Question: I am getting following error while running my asp.net web application through VS2013.
:
System.UnauthorizedAccessException: Access to the path 'C:\Windows\Microsoft.NET\Framework4.0.30319\Temporary ASP.NET Files
ootc9c5fe5)acd19b' is denied.
FYI, I was getting some error earlier and to resolve that error I deleted all files inside "Temporary ASP.NET Files
oot" folder which caused above error.
I tried following:
- Restarted VS2013 using admin privilege!
- Added full permissions IIS_IUSRS on my web app folder - C:\Samples\ASP.NET\WebApp1
- Added full permissions IIS_IUSRS on my aspnet temp folder - C:\Windows\Microsoft.NET\Framework4.0.30319\Temporary ASP.NET Files
oot
Please help!

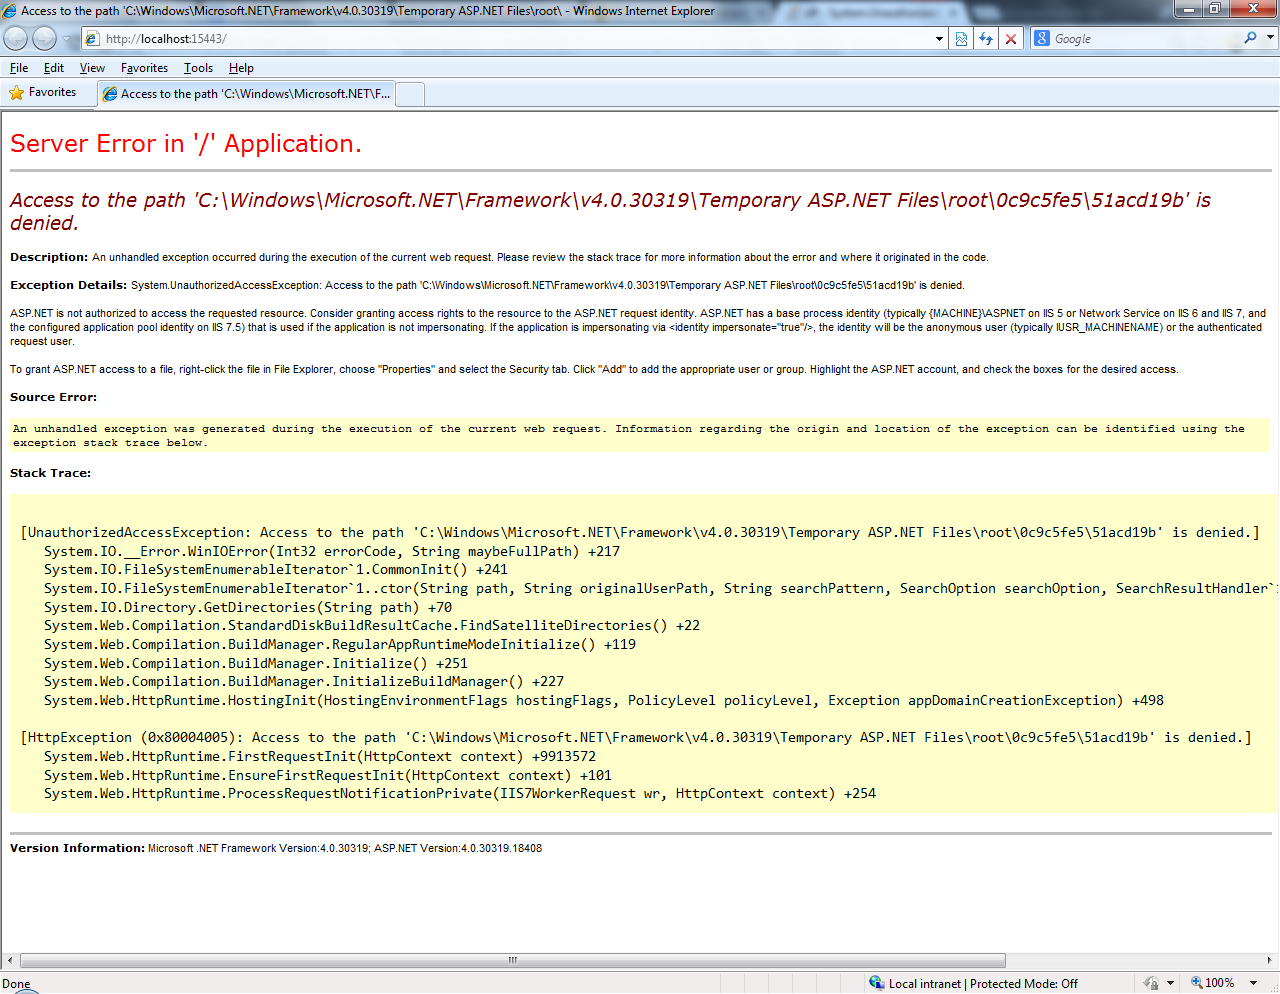
Answer: Are any of the dlls in your solution marked as readonly?
Have they been checked out from source control?
Did you reboot after changing the permissions?
What is the identity of the Application Pool User, do they have access to the temp folder?
Is your web app impersonating another user at all?
Is your App doing anything on bootup, that could cause this?
Use SysInternals <URL> to see if another process is using it.